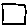
Label: square